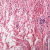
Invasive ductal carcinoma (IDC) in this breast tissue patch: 0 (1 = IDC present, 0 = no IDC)